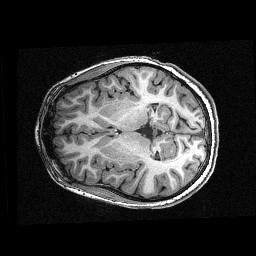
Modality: T1w
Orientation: axial
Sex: female